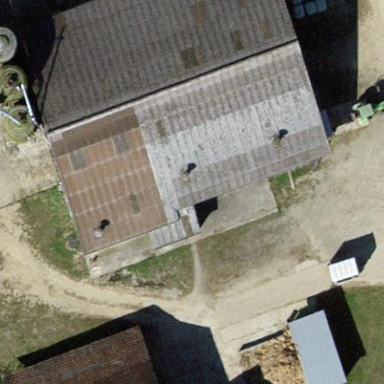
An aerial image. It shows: Stable.